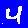
Digit: 4